Question: i want to implement this animation below:

and i'm create js fiddle to work like that, but i have stack when i want to set a position of (x,y) ..
'''
var interval;
function moveit(left,top) {
$("#obj").css("left",left+'px');
$("#obj").css("top",top+'px');
}
$("#change").click(function(){
var left = $("#left").val(); //posisi x
var top = $("#top").val(); //posisi y
var velocity= 1;
interval = setInterval(function() {
left = parseFloat(left) + parseFloat(velocity);
top = parseFloat(top) + parseFloat(velocity);
console.log('position x = ' + left);
console.log('position y = ' + top);
if(top >= 400 ) {
clearInterval(interval);
}
moveit(left,top);
},10);
});
$("#clear").click(function(){
clearInterval(interval);
});
'''
this is my js fiddle <URL>
1. how to getting x,y coordinate of that curve by generating code ?
2. maybe you have another idea for make this better?
thanks you
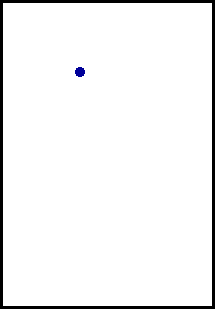
Answer: Change the y-component of the velocity through time.
<URL>
'''
var interval;
function moveit(left,top) {
$("#obj").css("left",left+'px');
$("#obj").css("top",top+'px');
}
$("#change").click(function(){
var left = $("#left").val(); //posisi x
var top = $("#top").val(); //posisi y
var velocityX = 1;
var velocityY = 0;
var accelerationY = 0.1;
interval = setInterval(function() {
left = parseFloat(left) + parseFloat(velocityX);
velocityY += accelerationY;
top = parseFloat(top) + parseFloat(velocityY);
console.log('position x = ' + left);
console.log('position y = ' + top);
if(top >= 400 ) {
clearInterval(interval);
}
moveit(left,top);
},10);
});
$("#clear").click(function(){
clearInterval(interval);
});
'''